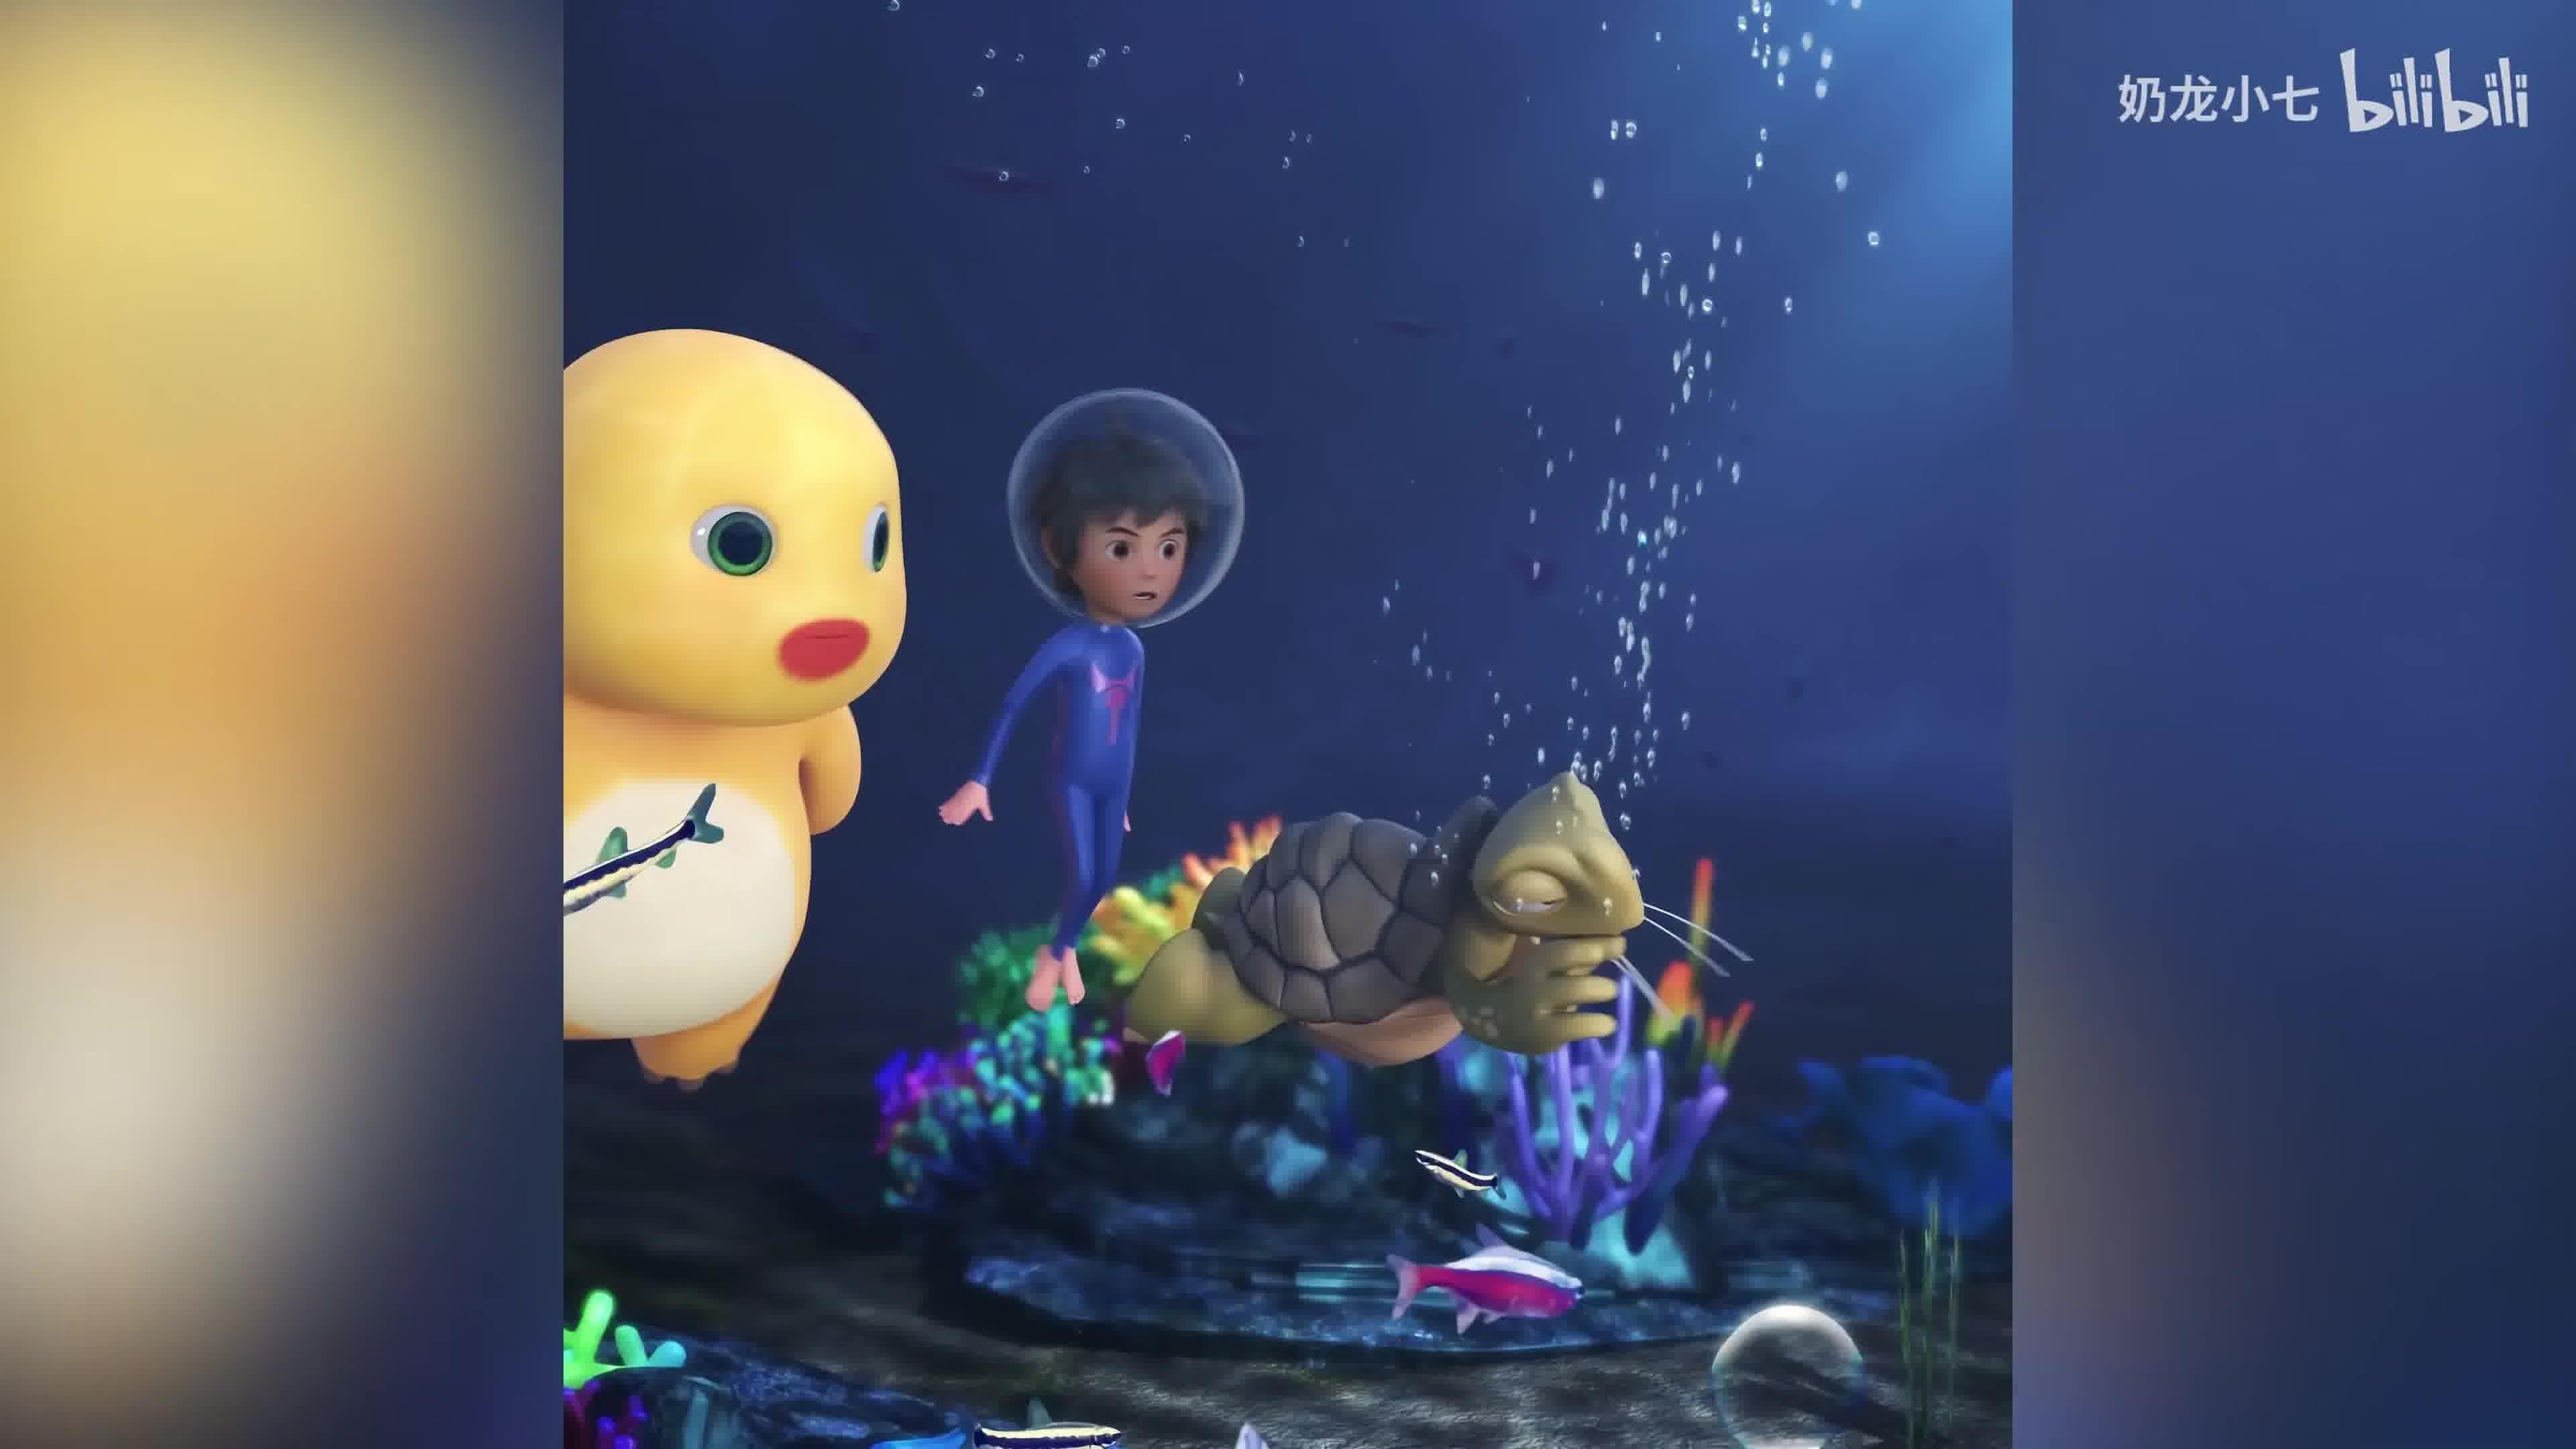
Label: nailong